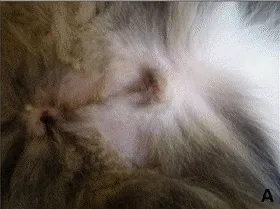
Phenotype of the cat:. External genitalia.
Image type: medical_photograph (skin_photograph)